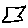
Label: hexagon